Question: There are a couple of questions that run along the same lines as mine. However, these questions focus on simply chart.js. I have a similar problem but on react-chart.js. I have used 'padding' but it only increases the space between the legends. Not quite what I wanted. Below is my doughnut chart component.
'''
<div className="dougnut-chart-container">
<Doughnut
className="doughnut-chart"
data={
{
labels: ["a", "b", "c", "d", "e", "f"],
datasets: [
{
label: "Title",
data: [12821, 34581, 21587, 38452, 34831, 48312],
backgroundColor: [
'rgb(61, 85, 69)',
'rgb(115, 71, 71)',
'rgb(166, 178, 174)',
'rgb(209, 191, 169)',
'rgb(66, 63, 62)',
'rgb(43, 43, 43)',
]
}
],
}
}
options={
{
plugins: {
legend: {
labels: {
color: "white",
font: {
size: 12
},
padding: 10,
},
position: "left",
title: {
display: true,
text: "Title",
color: "grey",
padding: 10
}
}
},
elements: {
arc: {
borderWidth: 0
}
},
responsive: true,
maintainAspectRatio: true,
}
}
/>
</div>
'''

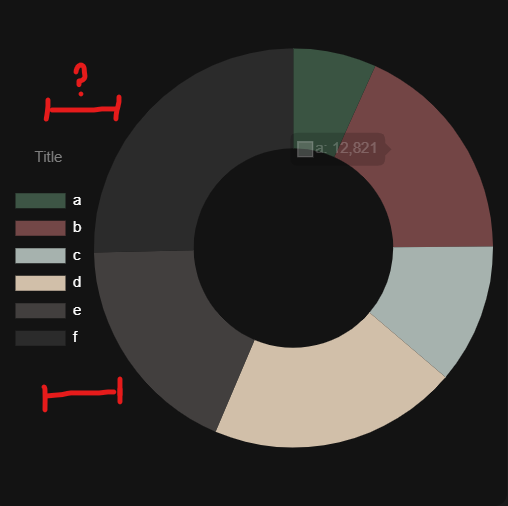
Answer: This <URL> suggested by @LeeLenalee works for me. But for those who are confused and wants to see this integrated in their components, here is what I did:
'''
<div className="dougnut-chart-container">
<Doughnut
className="doughnut-chart"
data={
{
labels: ["label_1", "label_2", "label_3", "label_4", "label_5", "label_6"],
datasets: [
{
label: "Title",
data: [12821, 34581, 21587, 38452, 34831, 48312],
backgroundColor: [
'rgb(61, 85, 69)',
'rgb(115, 71, 71)',
'rgb(166, 178, 174)',
'rgb(209, 191, 169)',
'rgb(66, 63, 62)',
'rgb(43, 43, 43)',
]
}
],
}
}
options={
{
plugins: {
legend: {
labels: {
color: "white",
font: {
size: 12
},
padding: 10,
},
title: {
display: true,
text: "A Longer Title To Occupy Space",
color: "grey",
padding: {
bottom: 10
},
font: {
size: 13
}
},
position: "left"
},
// this is the id that is specified below
legendDistance: {
padding: 130 // dictates the space
}
},
elements: {
arc: {
borderWidth: 0
}
},
responsive: true,
maintainAspectRatio: true,
}
}
plugins={
[
{
id: 'legendDistance',
beforeInit(chart, args, opts) {
// Get reference to the original fit function
const originalFit = chart.legend.fit;
// Override the fit function
chart.legend.fit = function fit() {
// Call original function and bind scope in order to use 'this' correctly inside it
originalFit.bind(chart.legend)();
// Specify what you want to change, whether the height or width
this.width += opts.padding || 0;
}
}
}
]
}
/>
</div>
'''
This is the result: <URL>
You need to reload your page to see the changes.